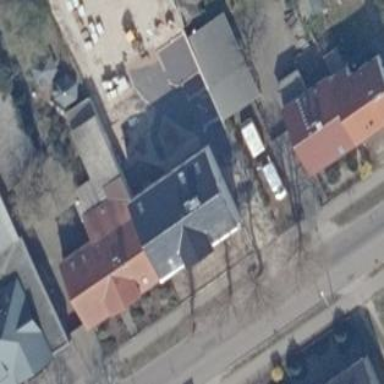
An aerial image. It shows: Semi-detached house.